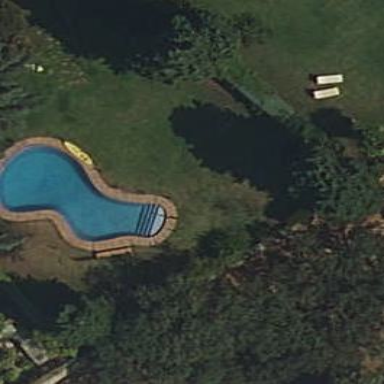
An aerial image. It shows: Swimming pool located in leisure land.